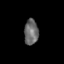
Tissue: skin
Cell type: Epithelial cells
Senescence score: 0.1979
Nuclear area (px): 352
Mean DAPI intensity: 105.31